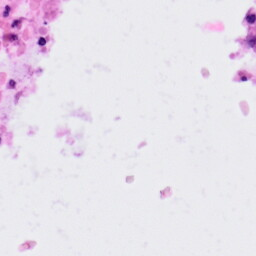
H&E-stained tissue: Colon